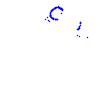
Particle: kaon